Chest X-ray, PA view. Patient: 58 years old, sex F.
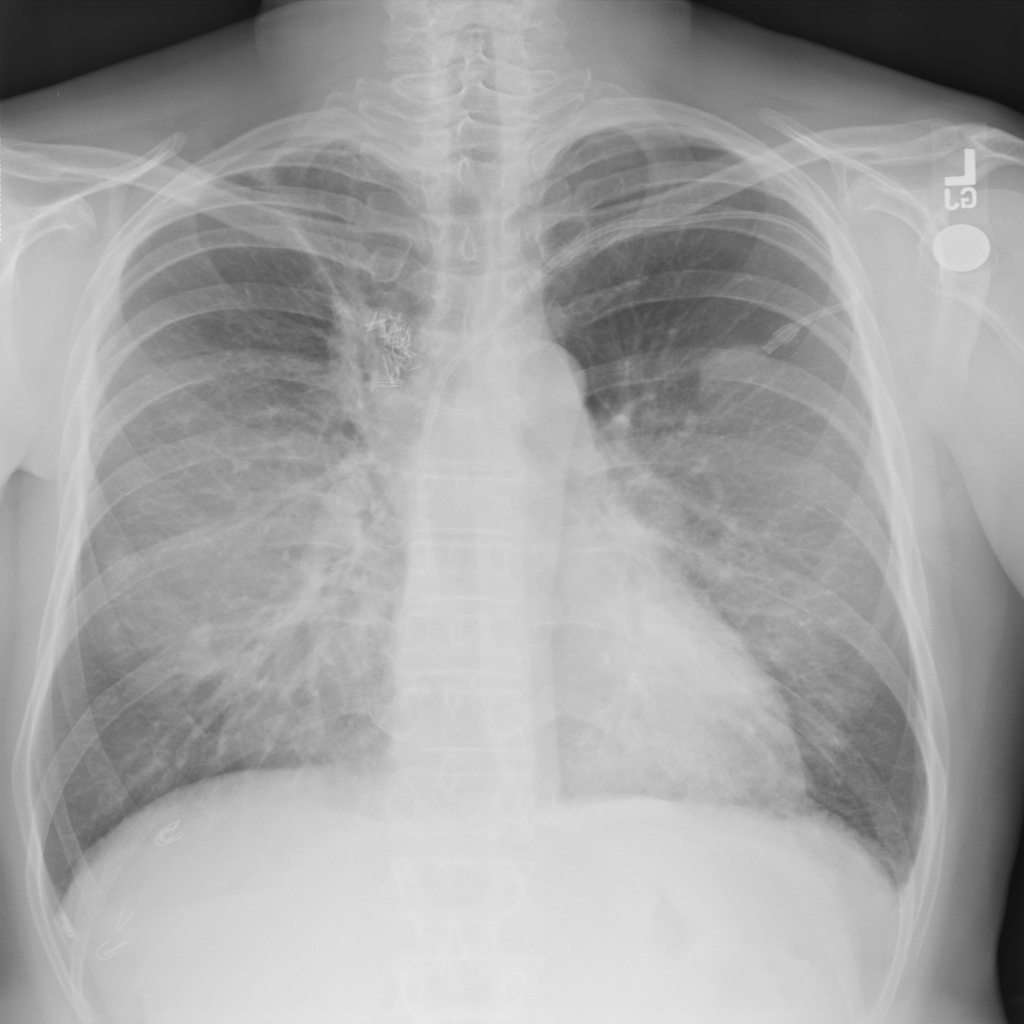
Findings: Pleural_Thickening